Question: I am looking into phone calls to customers and I need a column that count the results for previous calls to the same customer.
E.g how many of the prior calls has ended with the result "No Contact"
I have been looking into the 'CASE WHEN' function and the 'LAG' function, but I haven't been able get the result I am looking for
The below and example of what I am trying to achieve (the PriorNotInterested column):

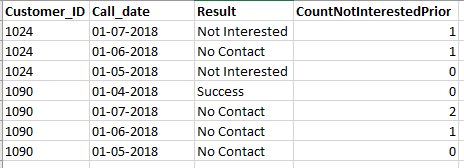
Answer: You want a conditional window 'sum()' between the first record of the client and the record preceeding the current one. Most RDBMS support the 'rows between' clause in window functions:
'''
select
t.*,
sum(case when Result = 'Not Interested' then 1 else 0 end)
over (
partition by customer_id
order by Call_date
rows between unbounded preceding and 1 preceding
) CountNotIntererstedPrior
from mytable t
'''